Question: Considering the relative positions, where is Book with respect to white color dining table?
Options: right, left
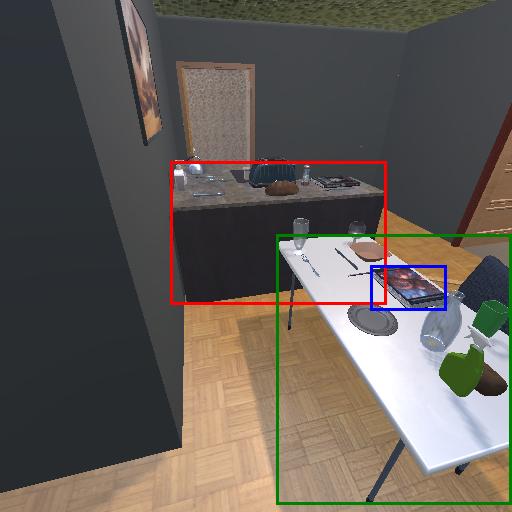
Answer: right